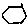
Label: hexagon